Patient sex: F
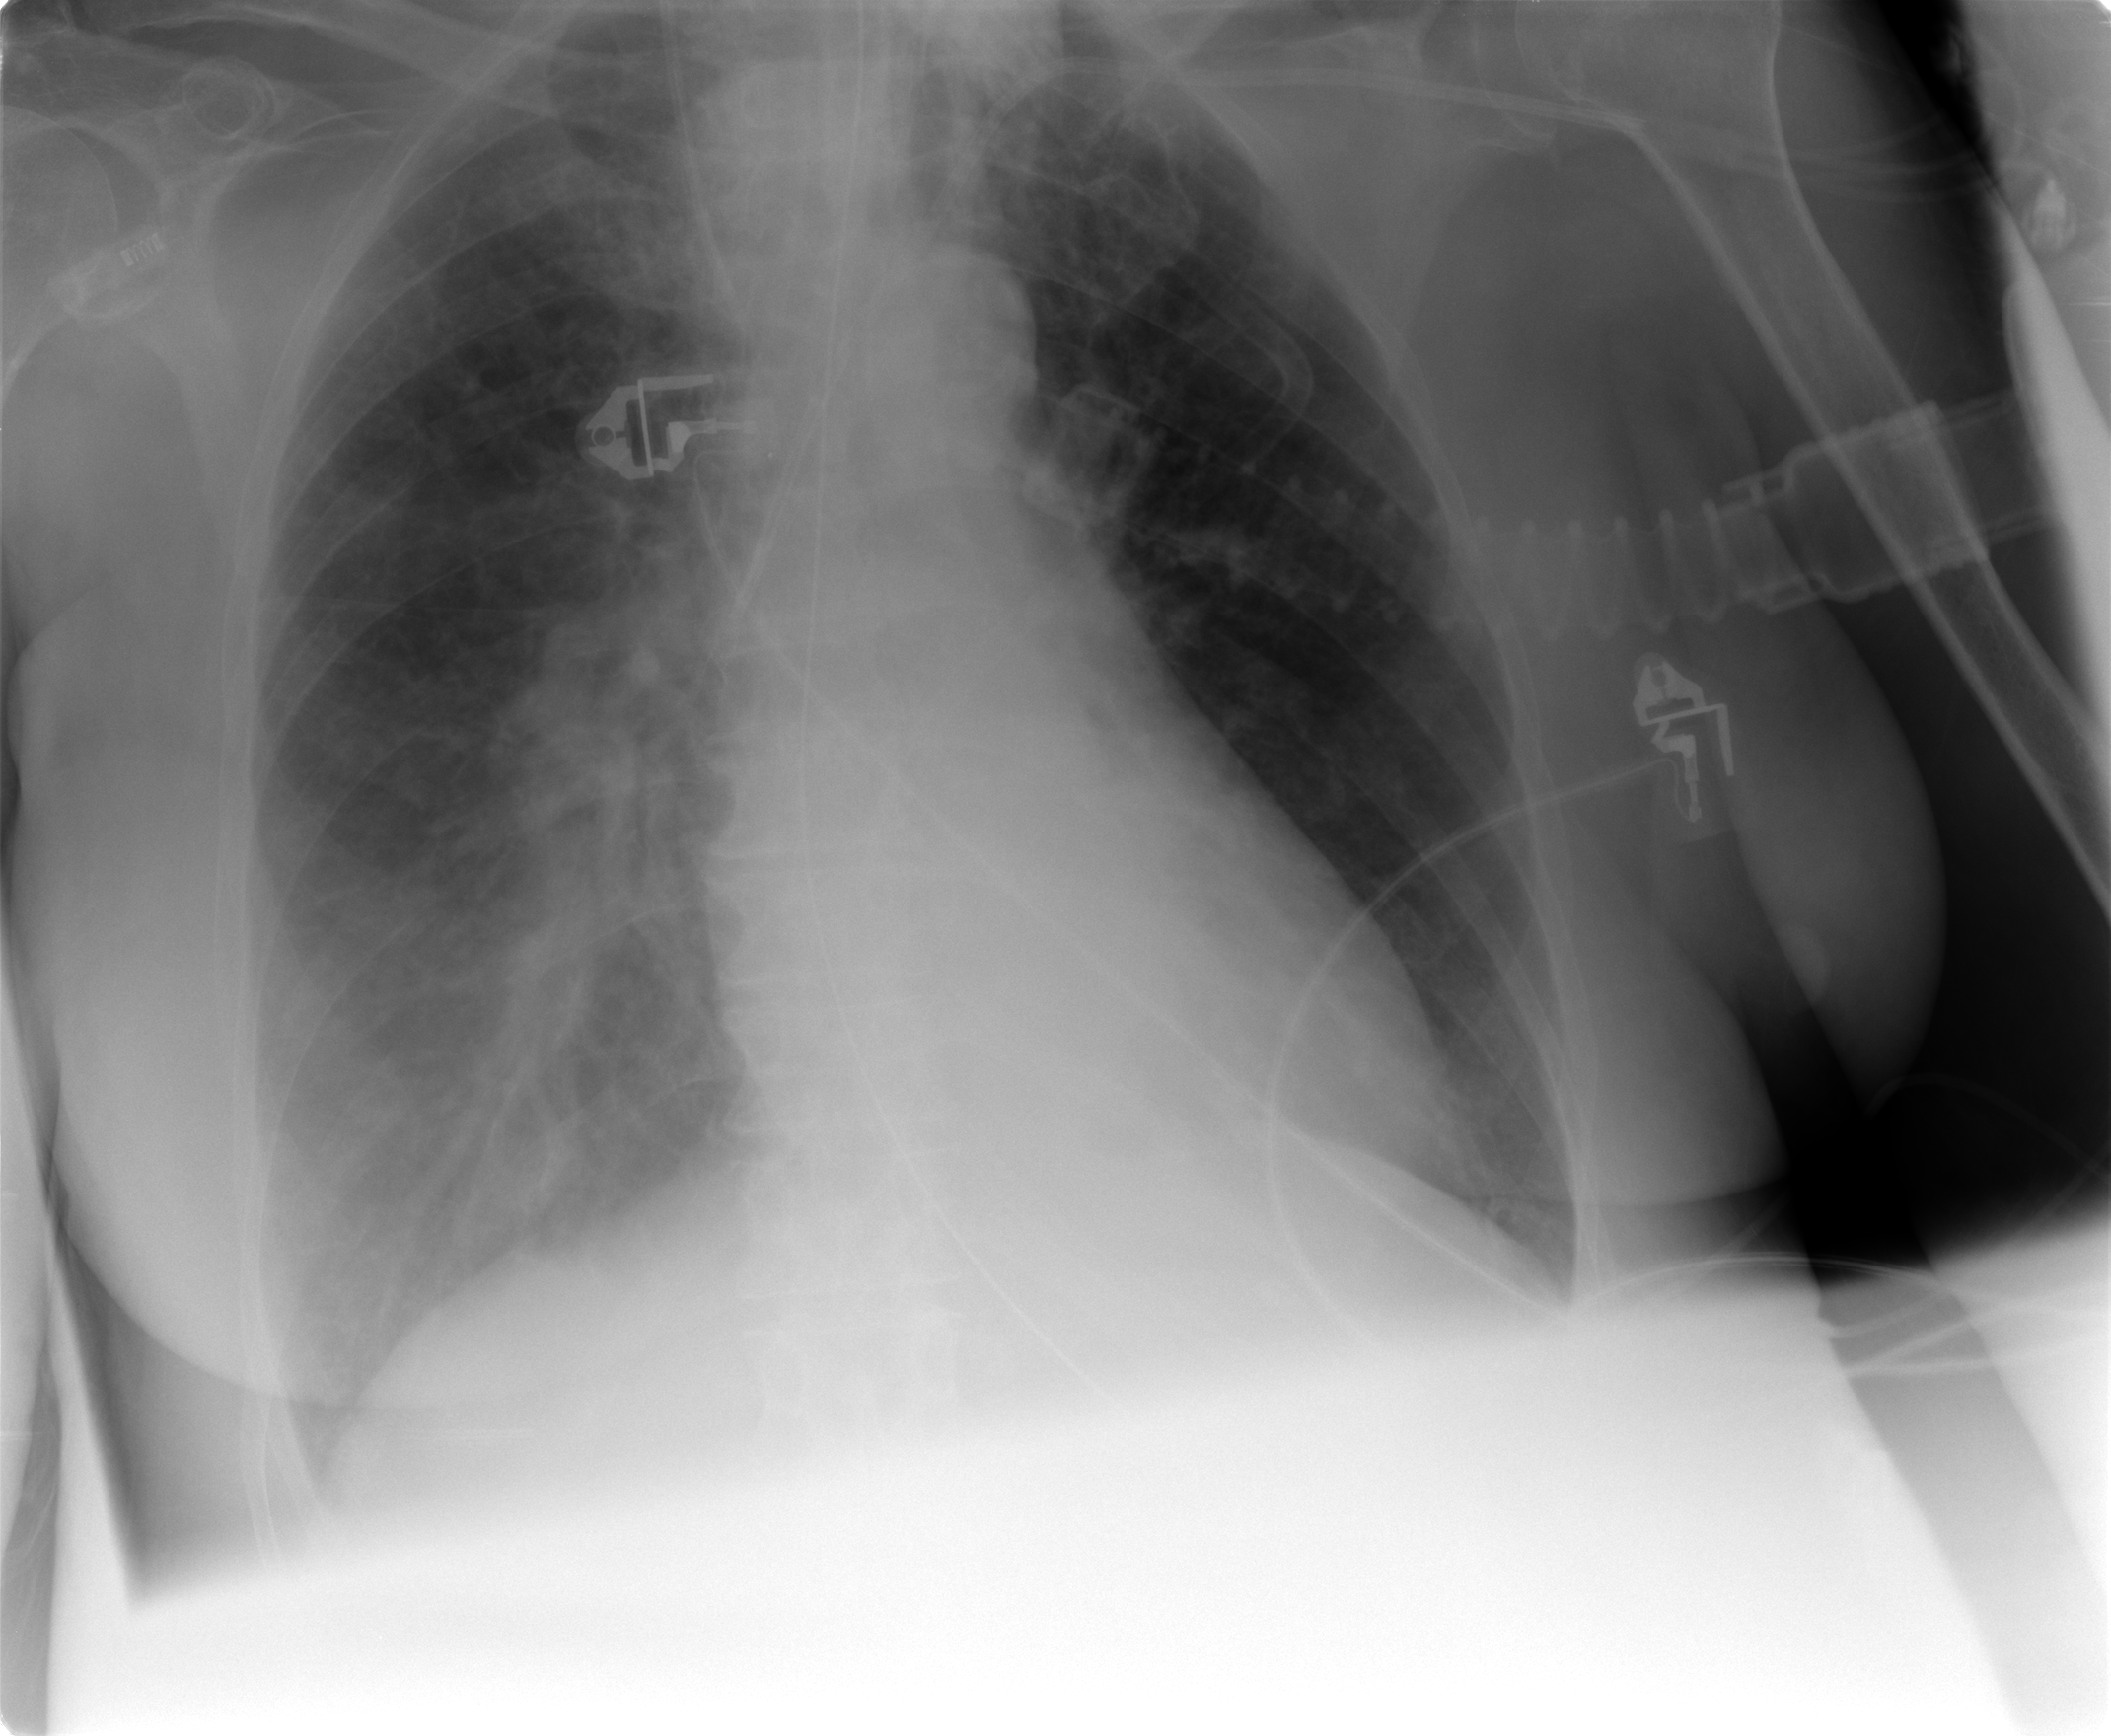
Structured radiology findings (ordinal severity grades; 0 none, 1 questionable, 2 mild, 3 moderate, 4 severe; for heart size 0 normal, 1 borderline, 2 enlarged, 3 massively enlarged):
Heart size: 0
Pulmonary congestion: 2
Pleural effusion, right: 0
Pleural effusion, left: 0
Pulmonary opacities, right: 2
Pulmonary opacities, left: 0
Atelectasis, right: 1
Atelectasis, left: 0